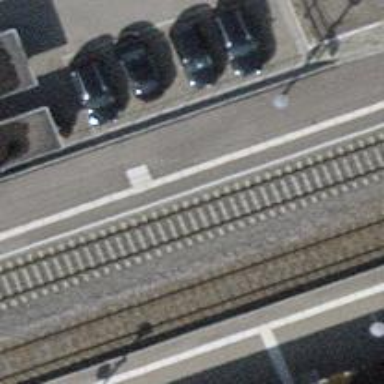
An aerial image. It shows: Railway stop with public transport stop position.